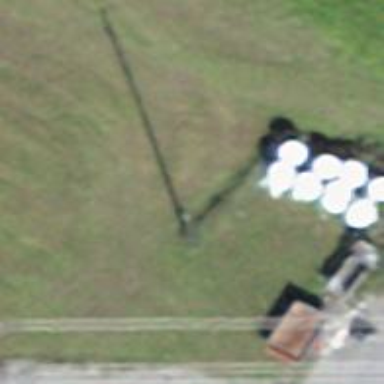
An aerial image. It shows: Power pole.